Field crop: tomato
Growth stage: 1
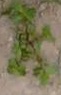
Species: portulaca